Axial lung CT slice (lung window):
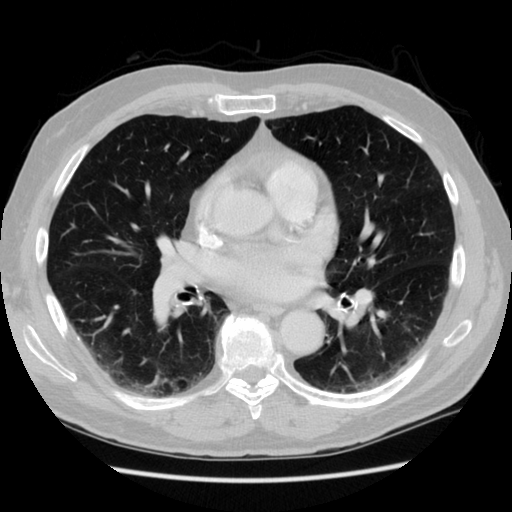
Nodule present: no